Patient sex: M
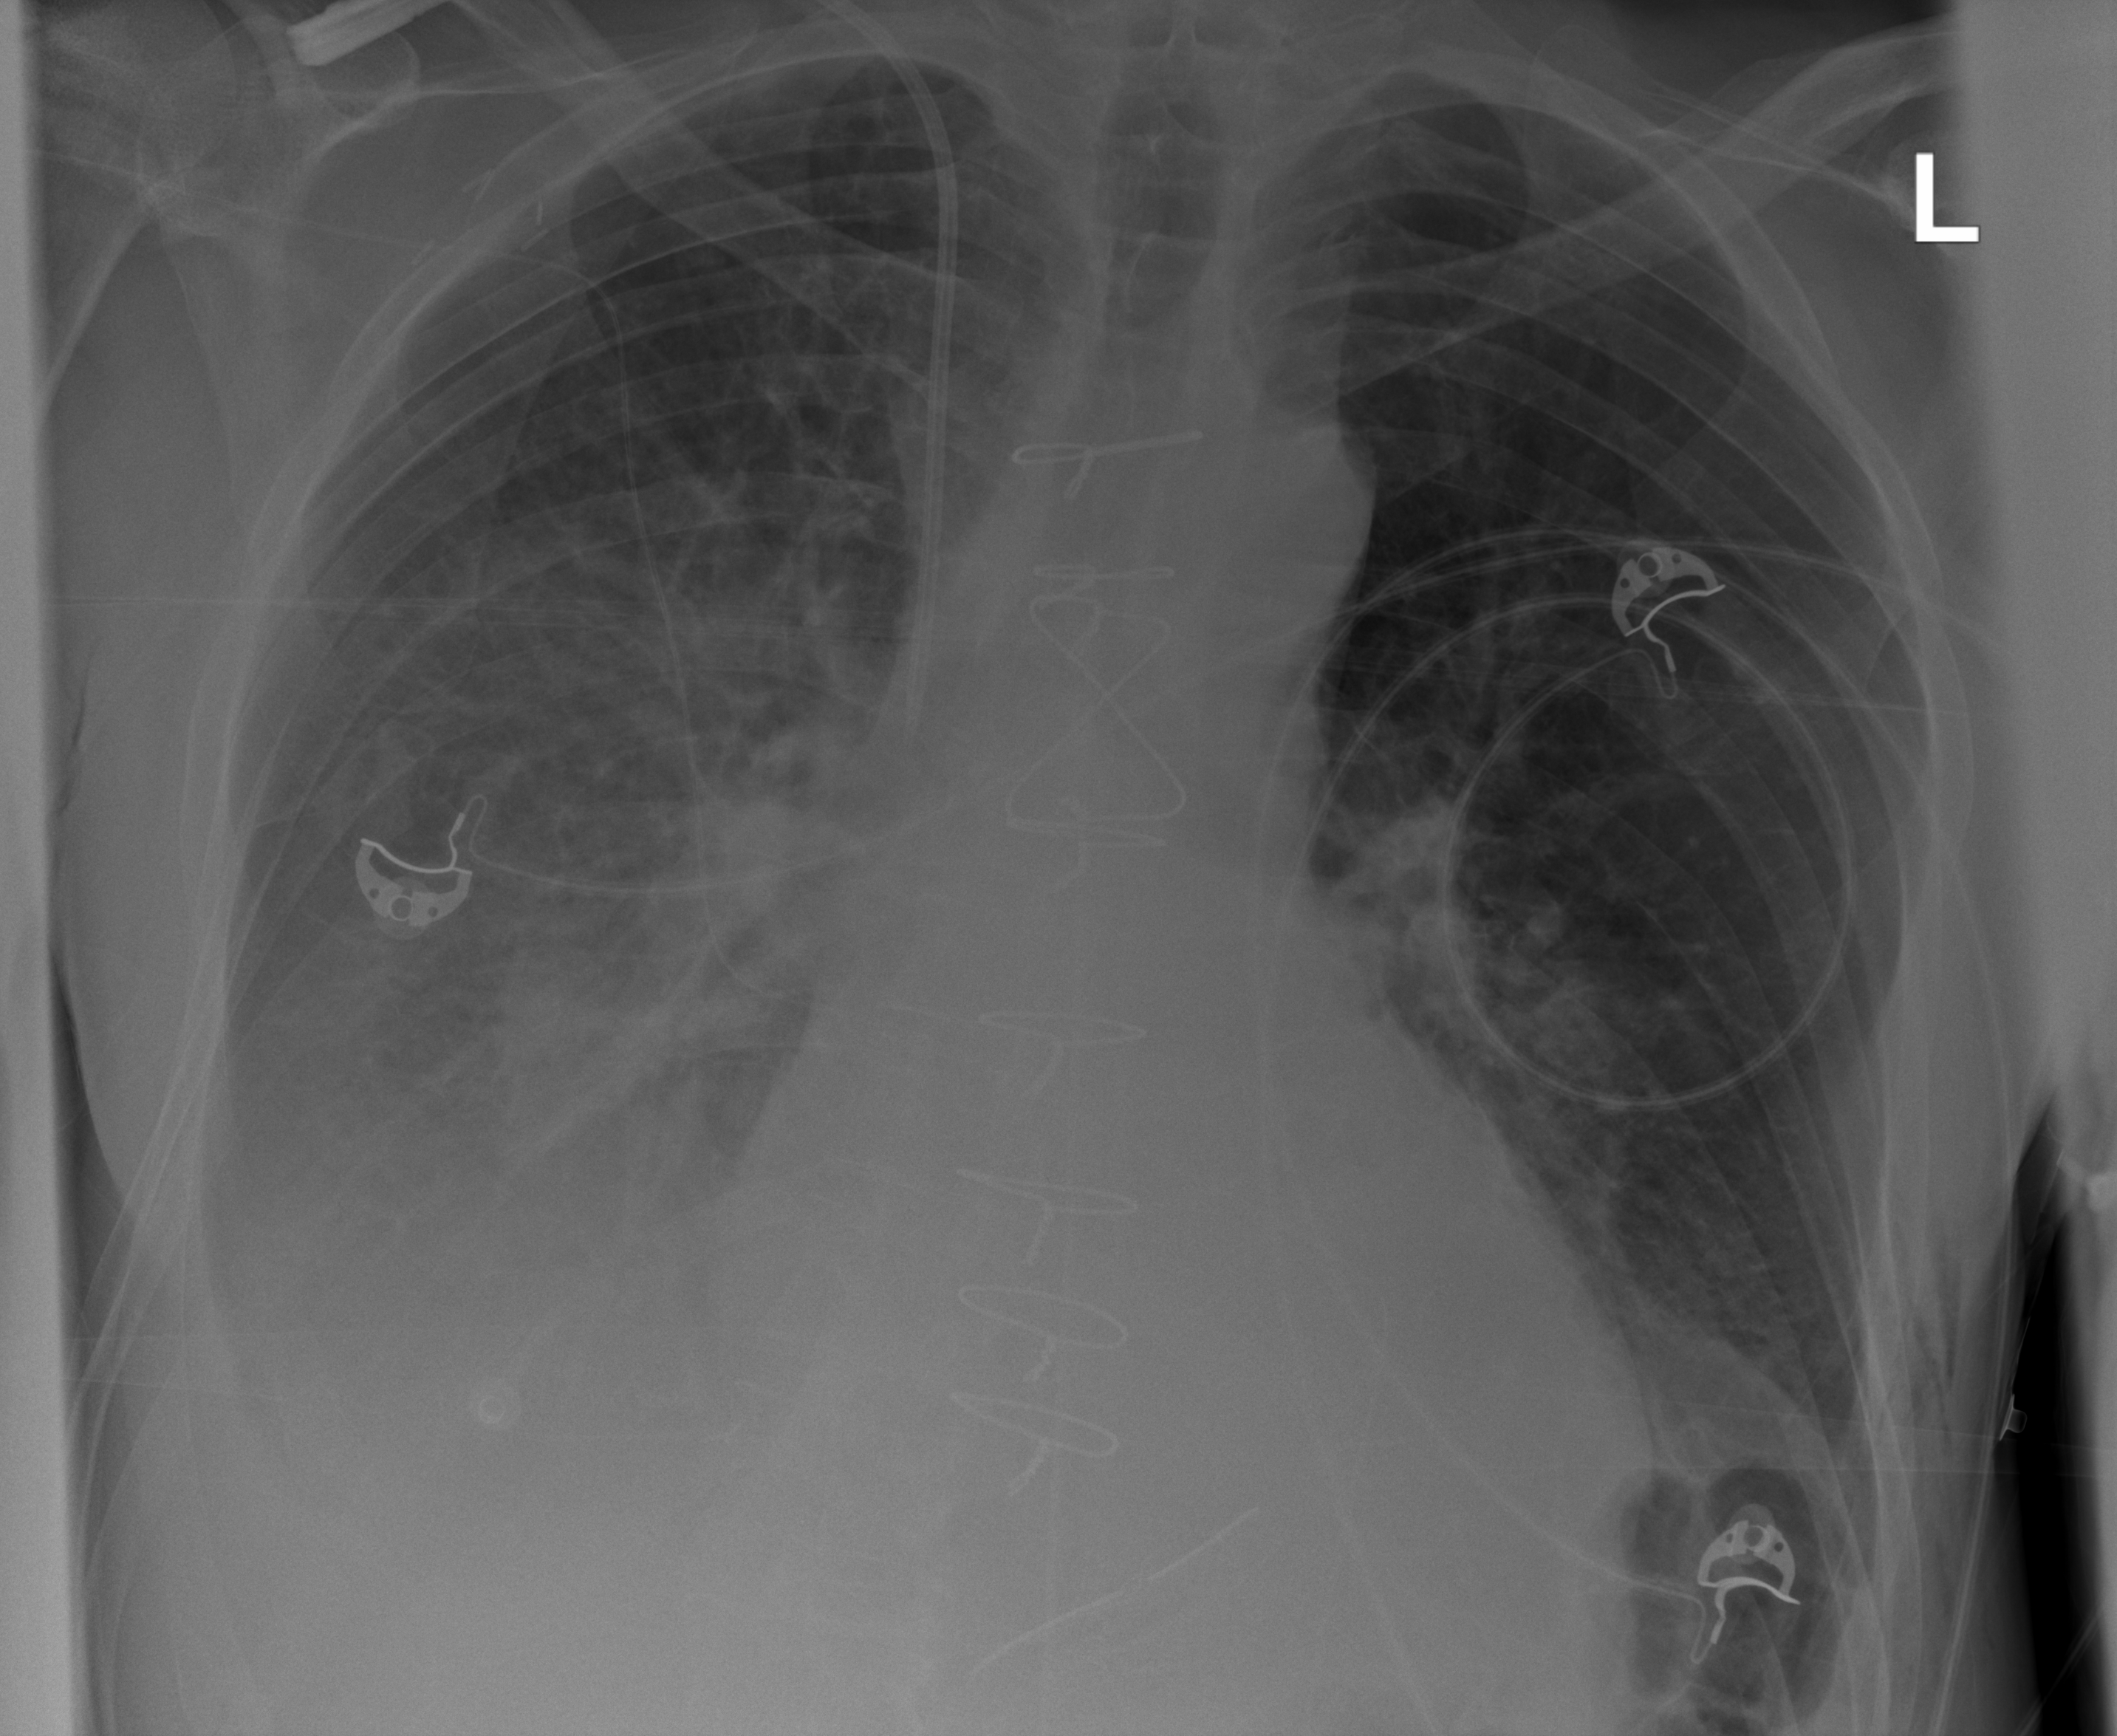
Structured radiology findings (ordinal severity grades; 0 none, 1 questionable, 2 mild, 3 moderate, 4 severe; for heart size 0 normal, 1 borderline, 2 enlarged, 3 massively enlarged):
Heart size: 0
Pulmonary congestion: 0
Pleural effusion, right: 3
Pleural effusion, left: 2
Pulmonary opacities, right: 2
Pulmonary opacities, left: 0
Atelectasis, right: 3
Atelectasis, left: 2